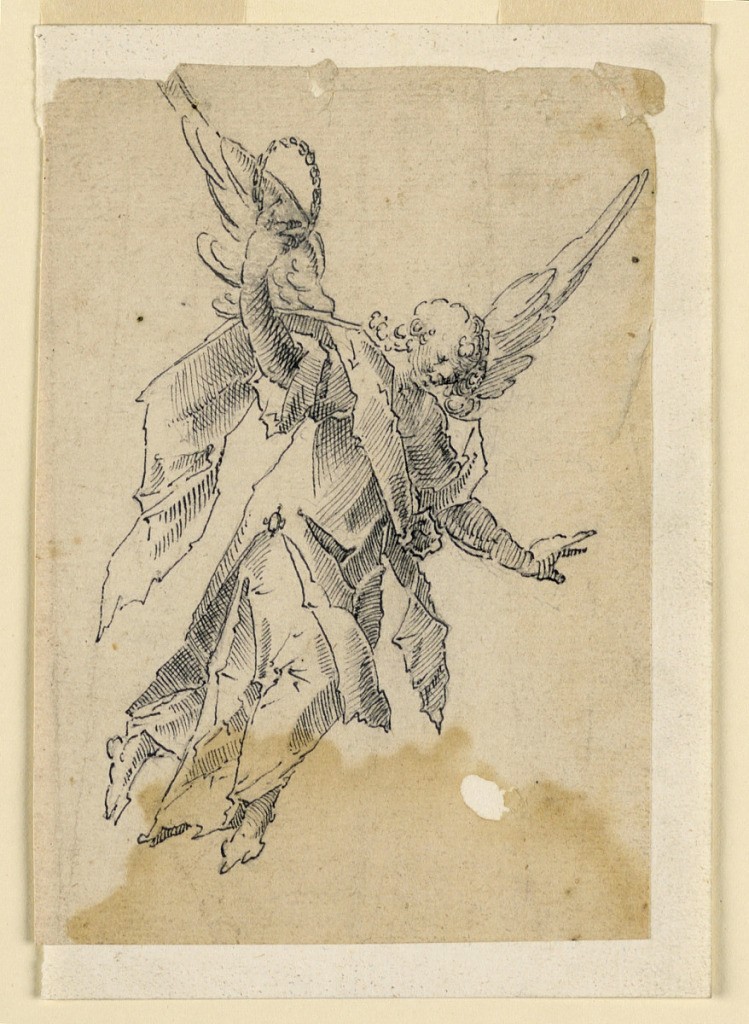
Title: A Flying Angel Carrying a Wreath
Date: early 17th century
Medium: Pen and black ink, black chalk on laid paper
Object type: Drawing
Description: Vertical rectangle. Figure of a flying angel carrying a wreath, shown obliquely from the right side, flying downwards. The right arm with the wreath is raised.